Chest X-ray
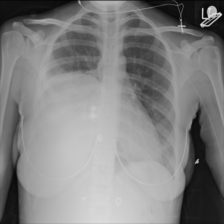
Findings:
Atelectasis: negative
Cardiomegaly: negative
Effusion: positive
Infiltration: negative
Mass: negative
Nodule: negative
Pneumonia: negative
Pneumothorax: negative
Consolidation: negative
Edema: negative
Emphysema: negative
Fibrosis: negative
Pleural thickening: negative
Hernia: negative